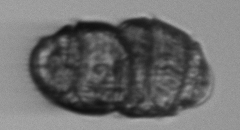
Label: Margalefidinium